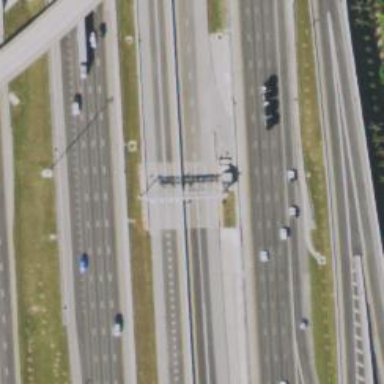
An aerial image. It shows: Toll gantry on the road.